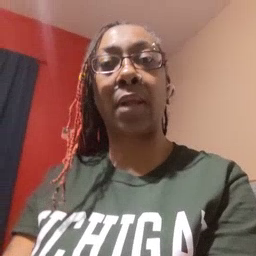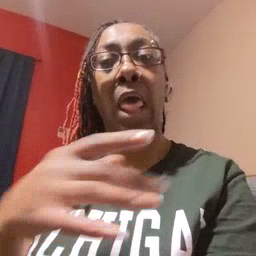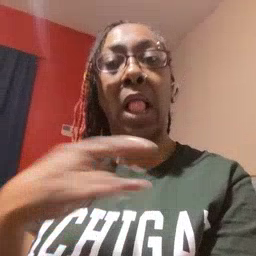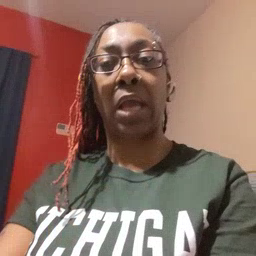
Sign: like